四年级 · 度量几何学
用量角器量出角的度数。

$$
\angle 1=(\quad) 。
$$
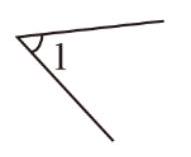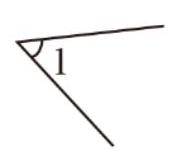
答案: $50^{\circ}【分析】用量角器度量角的方法是: 把量角器的中心与角的顶点重合, 0 刻度线与边的一边重合, 角的另一边所经过的量角器上所显示的刻度就是被量角的度数。【详解】用量角器量出角的度数, $\angle 1=50^{\circ}$ 。【点睛】用量角器量角要做“两重合”, “一看准”。“两重合”是先把量角器的中心与角的顶点重重合;把量角器的零刻度线与角的一边重合; “一看准”是指最后看角的另一边所对的量角器上的刻度, 就是所量的角的度数。